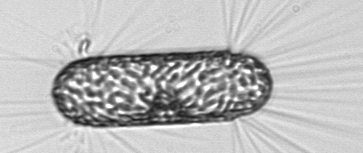
Label: Corethron_hystrix